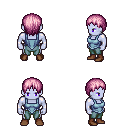
a pixel art fantasy rpg character, male body template, dark elf, purple skin, blue vest, teal pants, pink plain hairstyle, brown shoes, four views (front, back, left, right), 2x2 character sprite sheet, small pixel art, hard edges, no anti-aliasing